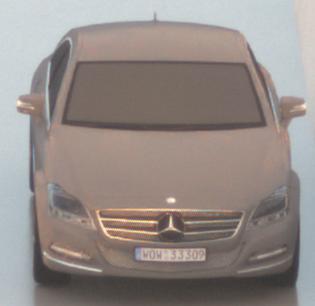
Make: Mercedes-Benz
Model: CLS Coupé 350
Detailed model: CLS-Class (218) Coupé
Model produced from: 2011/01
Model produced until: 2014/07
Doors: 4
Color: gray
Road condition: wet road
Daytime: sunrise or sunset
Contrast: low contrast